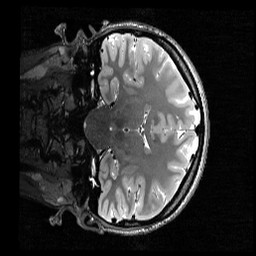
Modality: T2w
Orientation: coronal
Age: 19
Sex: female
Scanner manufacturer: siemens
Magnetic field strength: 3 T
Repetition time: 3.2 s
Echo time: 0.565 s